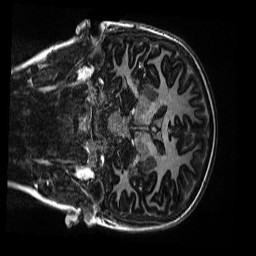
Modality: MP2RAGE
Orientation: coronal
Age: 9
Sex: female
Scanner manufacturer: siemens
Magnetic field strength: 3 T
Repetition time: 4 s
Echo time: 0.00303 s